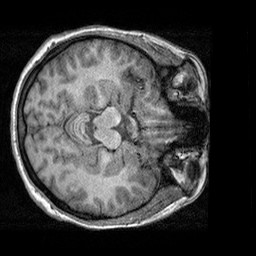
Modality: T1w
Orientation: axial
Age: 25
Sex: female
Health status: healthy
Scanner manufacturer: siemens
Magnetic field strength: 3 T
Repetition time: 2.3 s
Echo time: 0.00303 s